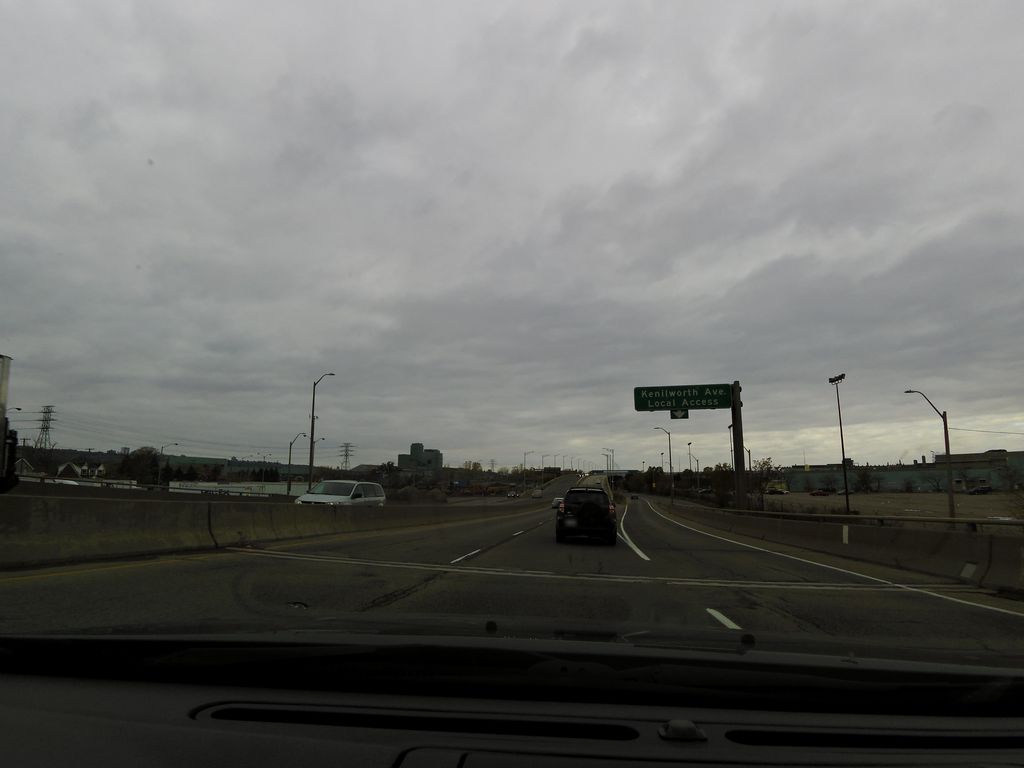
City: hamilton